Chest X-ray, PA view. Patient: 35 years old, sex F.
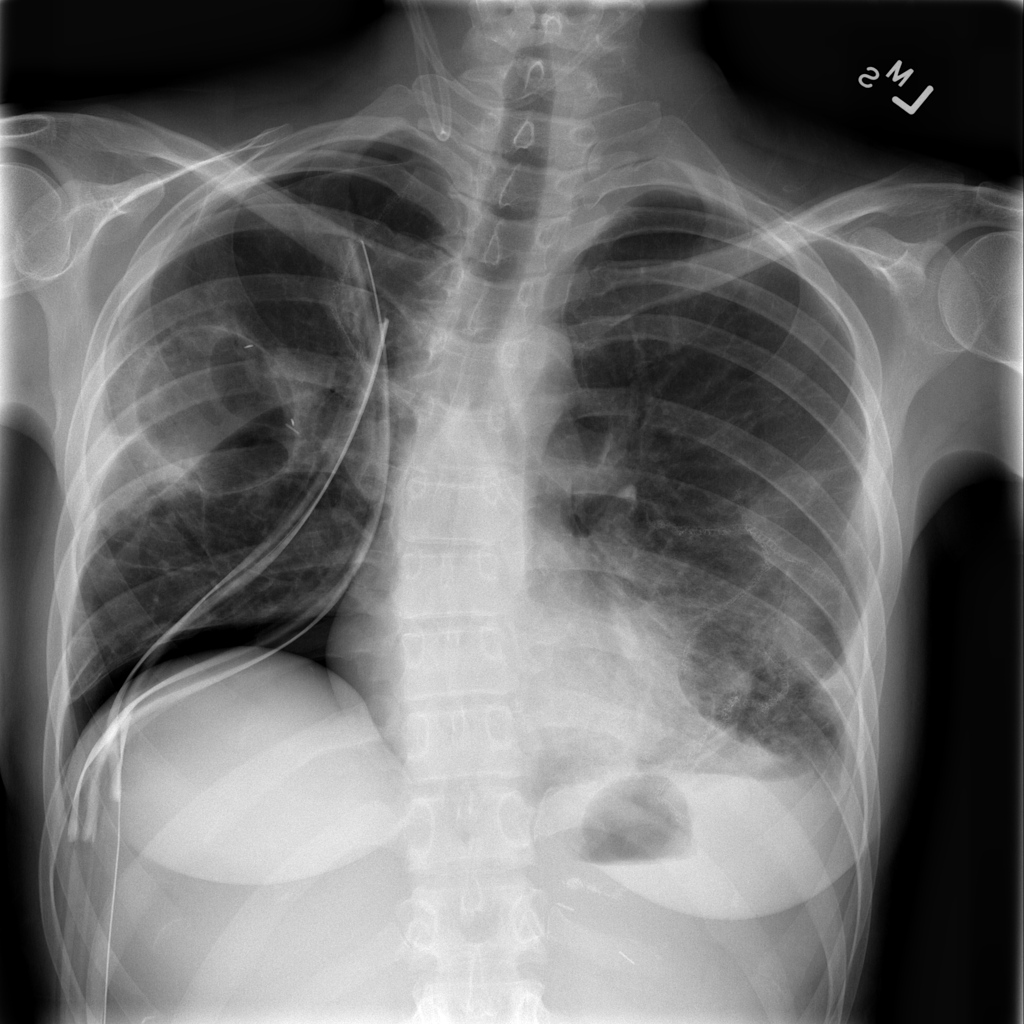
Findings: Pleural_Thickening, Pneumothorax